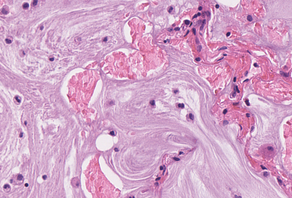
Tumor epithelial tissue: no
Tumor-associated stroma tissue: no
Normal tissue: yes